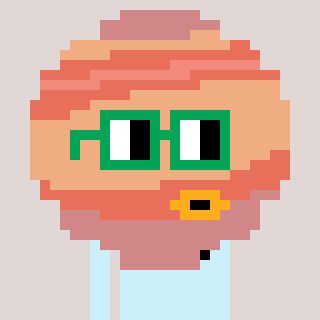
a pixel art character with square green glasses, a jupiter-shaped head and a cold-colored body on a warm background